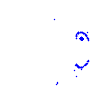
Particle: pion